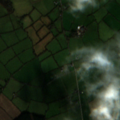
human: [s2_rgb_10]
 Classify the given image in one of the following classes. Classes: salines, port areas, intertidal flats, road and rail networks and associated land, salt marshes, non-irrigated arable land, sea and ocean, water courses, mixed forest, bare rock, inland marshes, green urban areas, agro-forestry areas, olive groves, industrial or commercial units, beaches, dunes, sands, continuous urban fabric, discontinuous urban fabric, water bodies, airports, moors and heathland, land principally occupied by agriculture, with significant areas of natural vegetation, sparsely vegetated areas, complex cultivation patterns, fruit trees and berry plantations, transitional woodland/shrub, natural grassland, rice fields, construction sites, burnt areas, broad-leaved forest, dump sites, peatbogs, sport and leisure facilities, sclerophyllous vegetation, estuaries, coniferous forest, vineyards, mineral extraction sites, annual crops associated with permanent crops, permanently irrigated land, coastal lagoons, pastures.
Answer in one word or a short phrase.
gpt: pastures